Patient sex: M
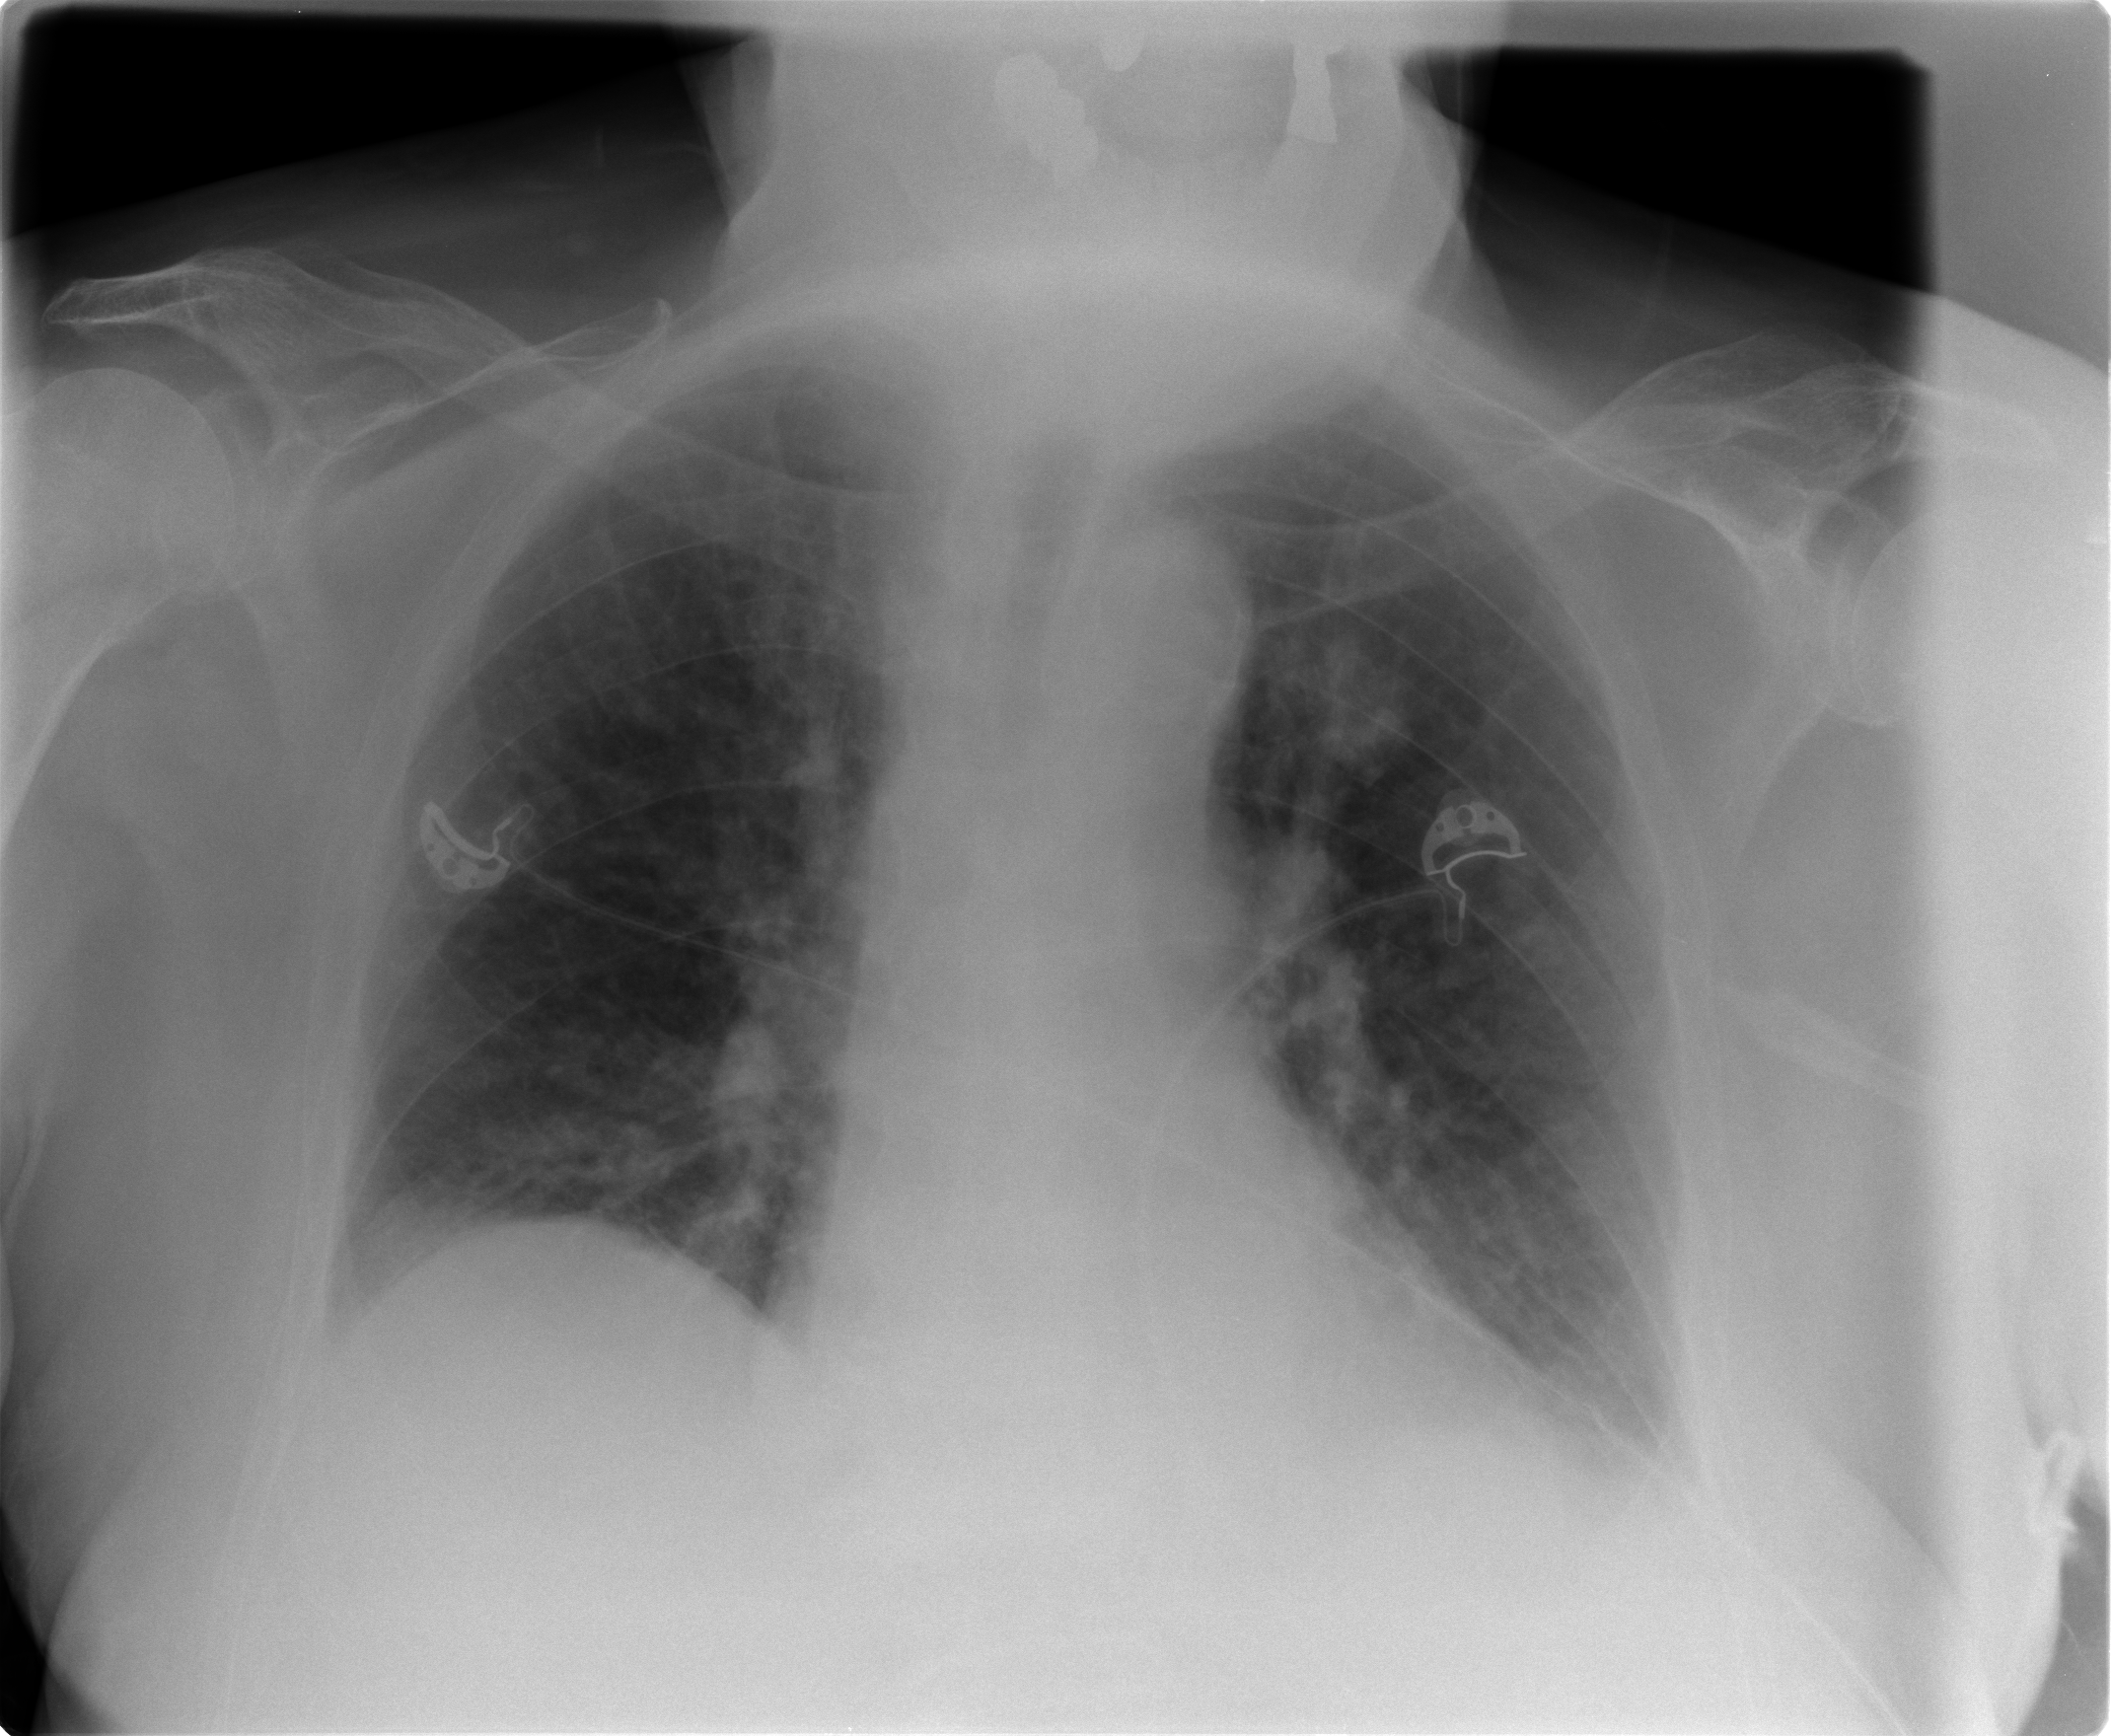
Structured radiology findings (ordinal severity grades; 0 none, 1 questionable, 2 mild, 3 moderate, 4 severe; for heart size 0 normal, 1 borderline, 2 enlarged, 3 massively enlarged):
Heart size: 0
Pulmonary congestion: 2
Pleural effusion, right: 0
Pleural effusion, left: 2
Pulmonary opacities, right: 1
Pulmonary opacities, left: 2
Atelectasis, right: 2
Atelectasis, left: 2